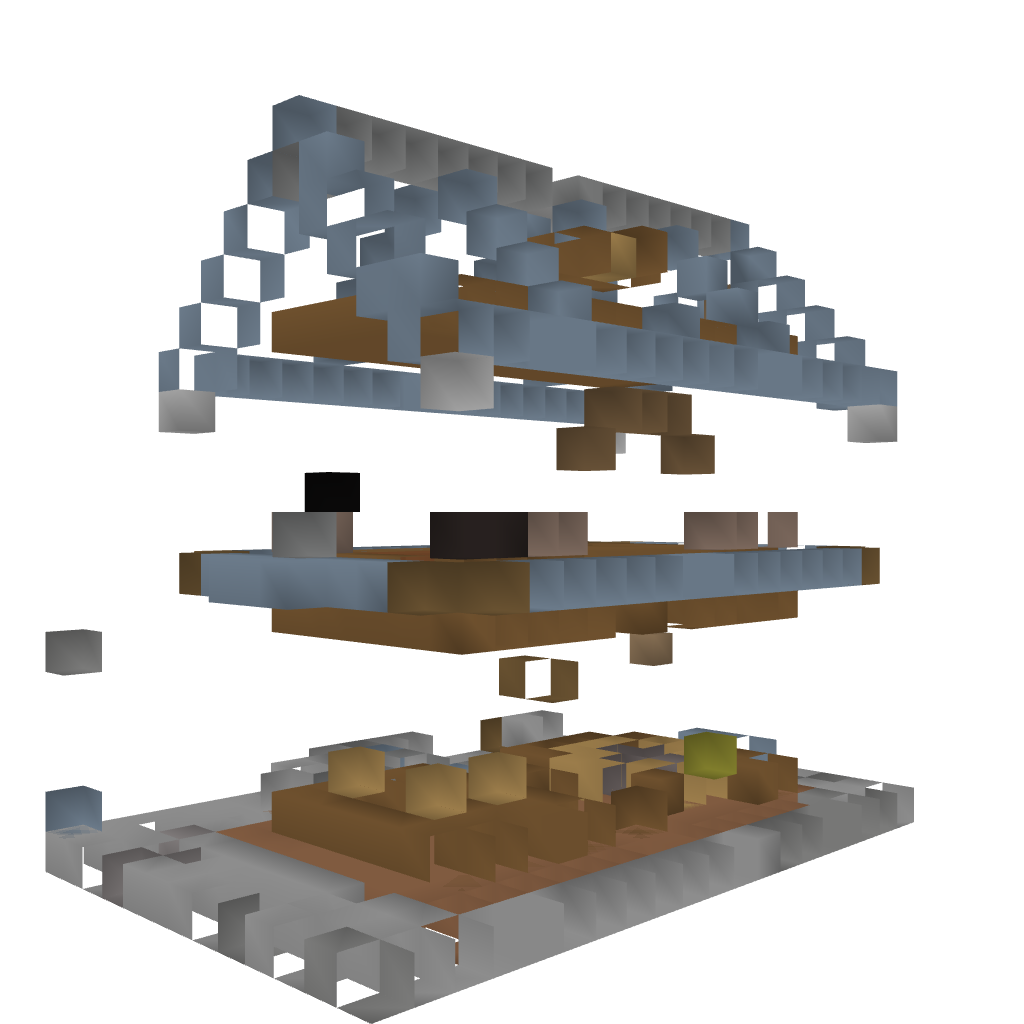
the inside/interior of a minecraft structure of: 2 story rustic house